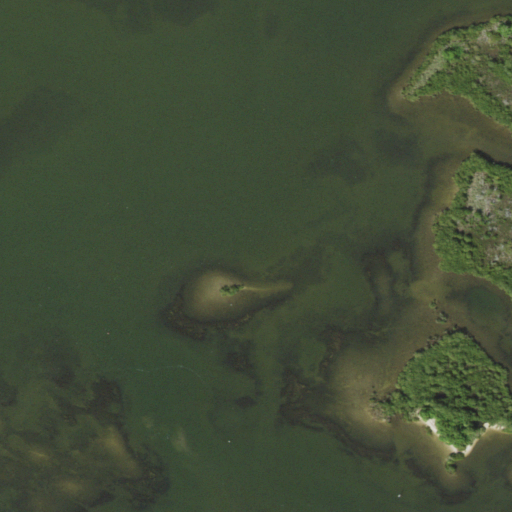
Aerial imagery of island in Florida named Dog Island containing open water and herbaceous wetlands